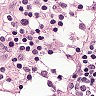
Metastatic tissue present: no